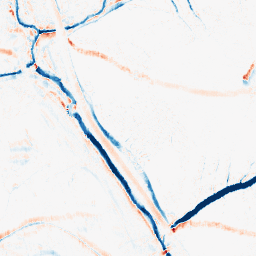
Category: morphological
Decomposition family: morphological_ellipse
Decomposition parameters: operation: average
width: 10
height: 5
Upsampling method: sinc_blackman
Upsampling parameters: scale: 2
kernel_size: 8
Upsampling scale: 2